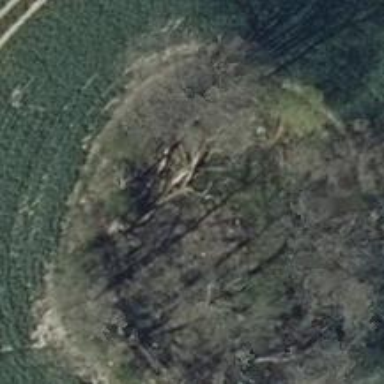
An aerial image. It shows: Forest with broadleaved trees.